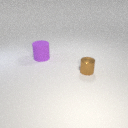
large purple rubber cylinder to the left of small brown metal cylinder